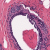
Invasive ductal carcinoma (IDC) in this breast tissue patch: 0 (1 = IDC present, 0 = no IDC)